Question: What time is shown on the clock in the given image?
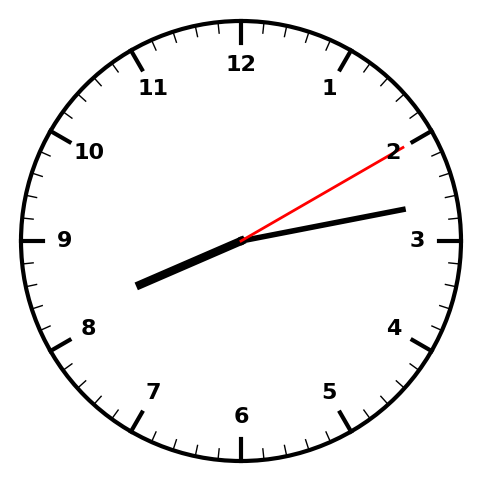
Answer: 08:13:10